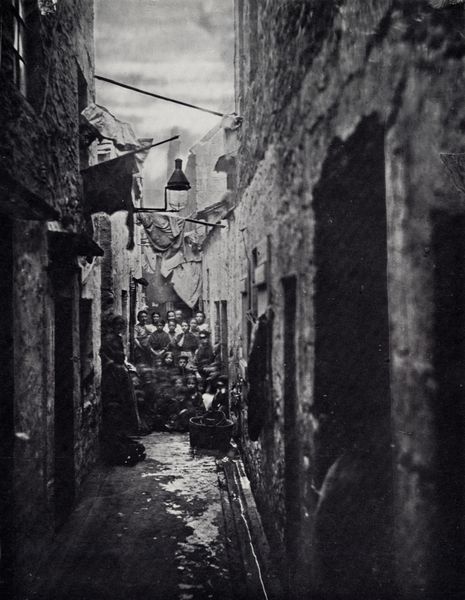
Titel: Nahaufnahme, Nr. 116 High Street
Künstler: Thomas Annan
Institution: unbekannt
Schlagwörter: dunkel, gruppe, himmel, wasser, weiß, wolken, frauen, menschen, stadt, wäsche, fenster, frau, grau, hell, hintergrund, kleider, lampe, laterne, licht, nacht, schwarz, strasse, tür, haus, leute, rock, flasche, gesichter, hemd, wand, arm, arme, stein, bildnis, hände, häuser, nass, figur, familie, england, kinder, turm, bewölkt, kübel, pfütze, düster, enge, gasse, passage, trocknen, türen, fahne, flagge, körbe, schürzen, mauer, arbeiter, zerstörung, schmal, angelehnt, korb, unscharf, flucht, foto, fotografie, regen, wände, eingang, eingänge, eng, gang, hinterhof, ruelle, schmutz, stangen, schwarz-weiß, posieren, fass, gruppenbild, photo, gemäuer, stäbe, mauern, elend, industrialisierung, bettler, trog, stange, bottich, vordach, armut, aufnahme, verputz, rinne, verfallen, zerfall, häuserzeile, arbeitersiedlung, feucht, großstadt, altstadt, bewohner, gruppenfoto, trist, schmutzig, abwasser, bedrückend, sperre, armenviertel, gosse, ghetto, bottisch, elendviertel, gässchen, manner, schmale gasse, strassenkinder, nachbarn, wände eng